Field crop: tomato
Growth stage: 1
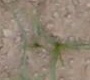
Species: cyperus